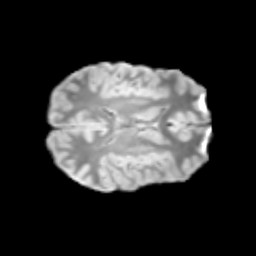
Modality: T2w
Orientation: axial
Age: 13
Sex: male
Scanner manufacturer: siemens
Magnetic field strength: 3 T
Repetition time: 3.8 s
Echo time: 0.07 s